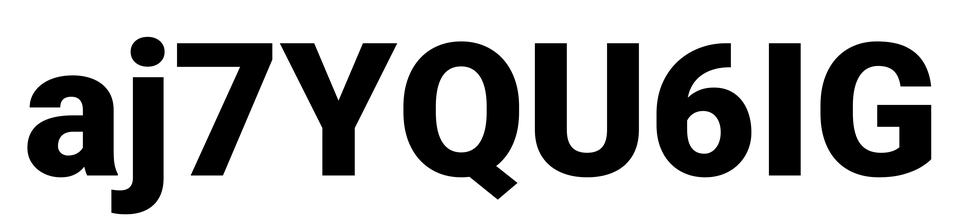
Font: Roboto_Black